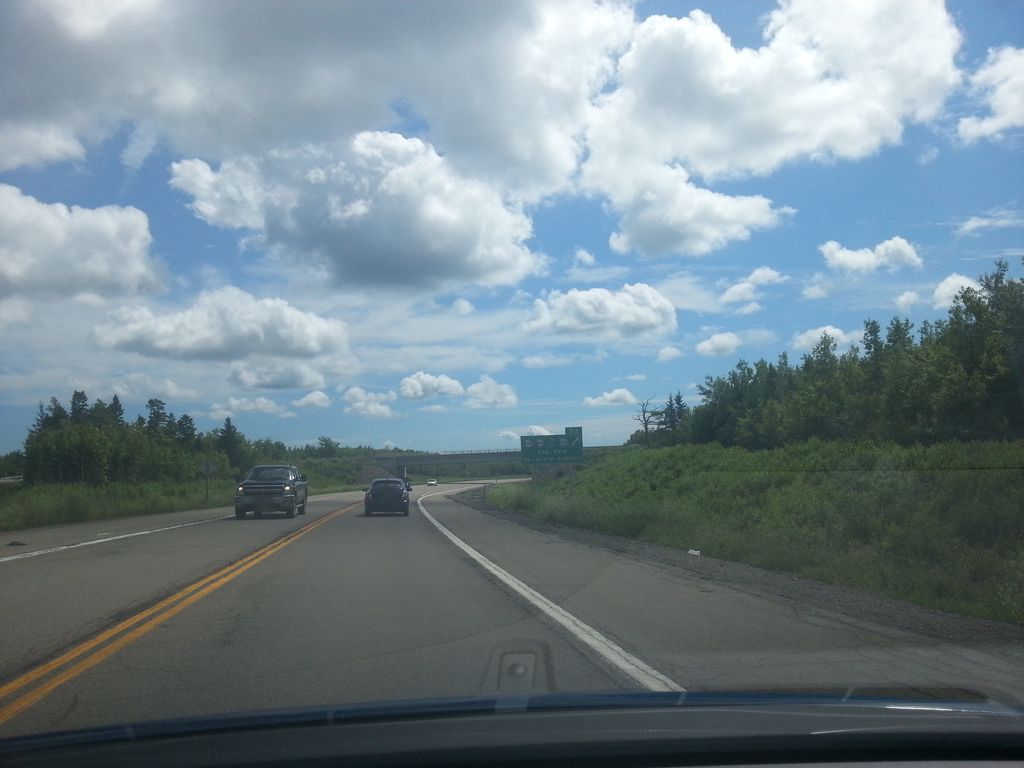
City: charlottetown